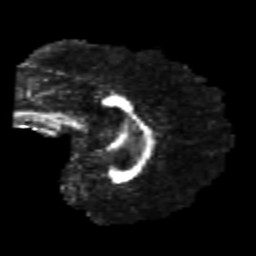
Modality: FA
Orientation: sagittal
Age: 24
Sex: male
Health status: healthy
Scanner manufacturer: philips
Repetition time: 7.382 s
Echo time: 0.08599 s